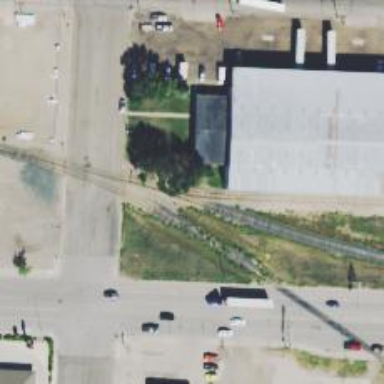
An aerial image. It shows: Railway siding for service.